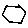
Label: hexagon